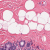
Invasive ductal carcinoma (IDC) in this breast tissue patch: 0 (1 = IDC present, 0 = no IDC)